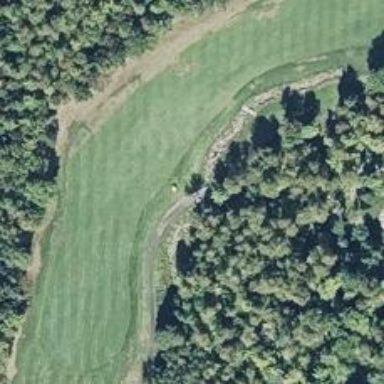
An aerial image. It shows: Well-maintained grade1 path designed for golf carts.